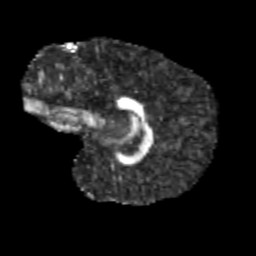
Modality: FA
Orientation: sagittal
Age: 12
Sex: male
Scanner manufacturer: siemens
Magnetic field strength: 3 T
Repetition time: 3.8 s
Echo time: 0.07 s